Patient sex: M
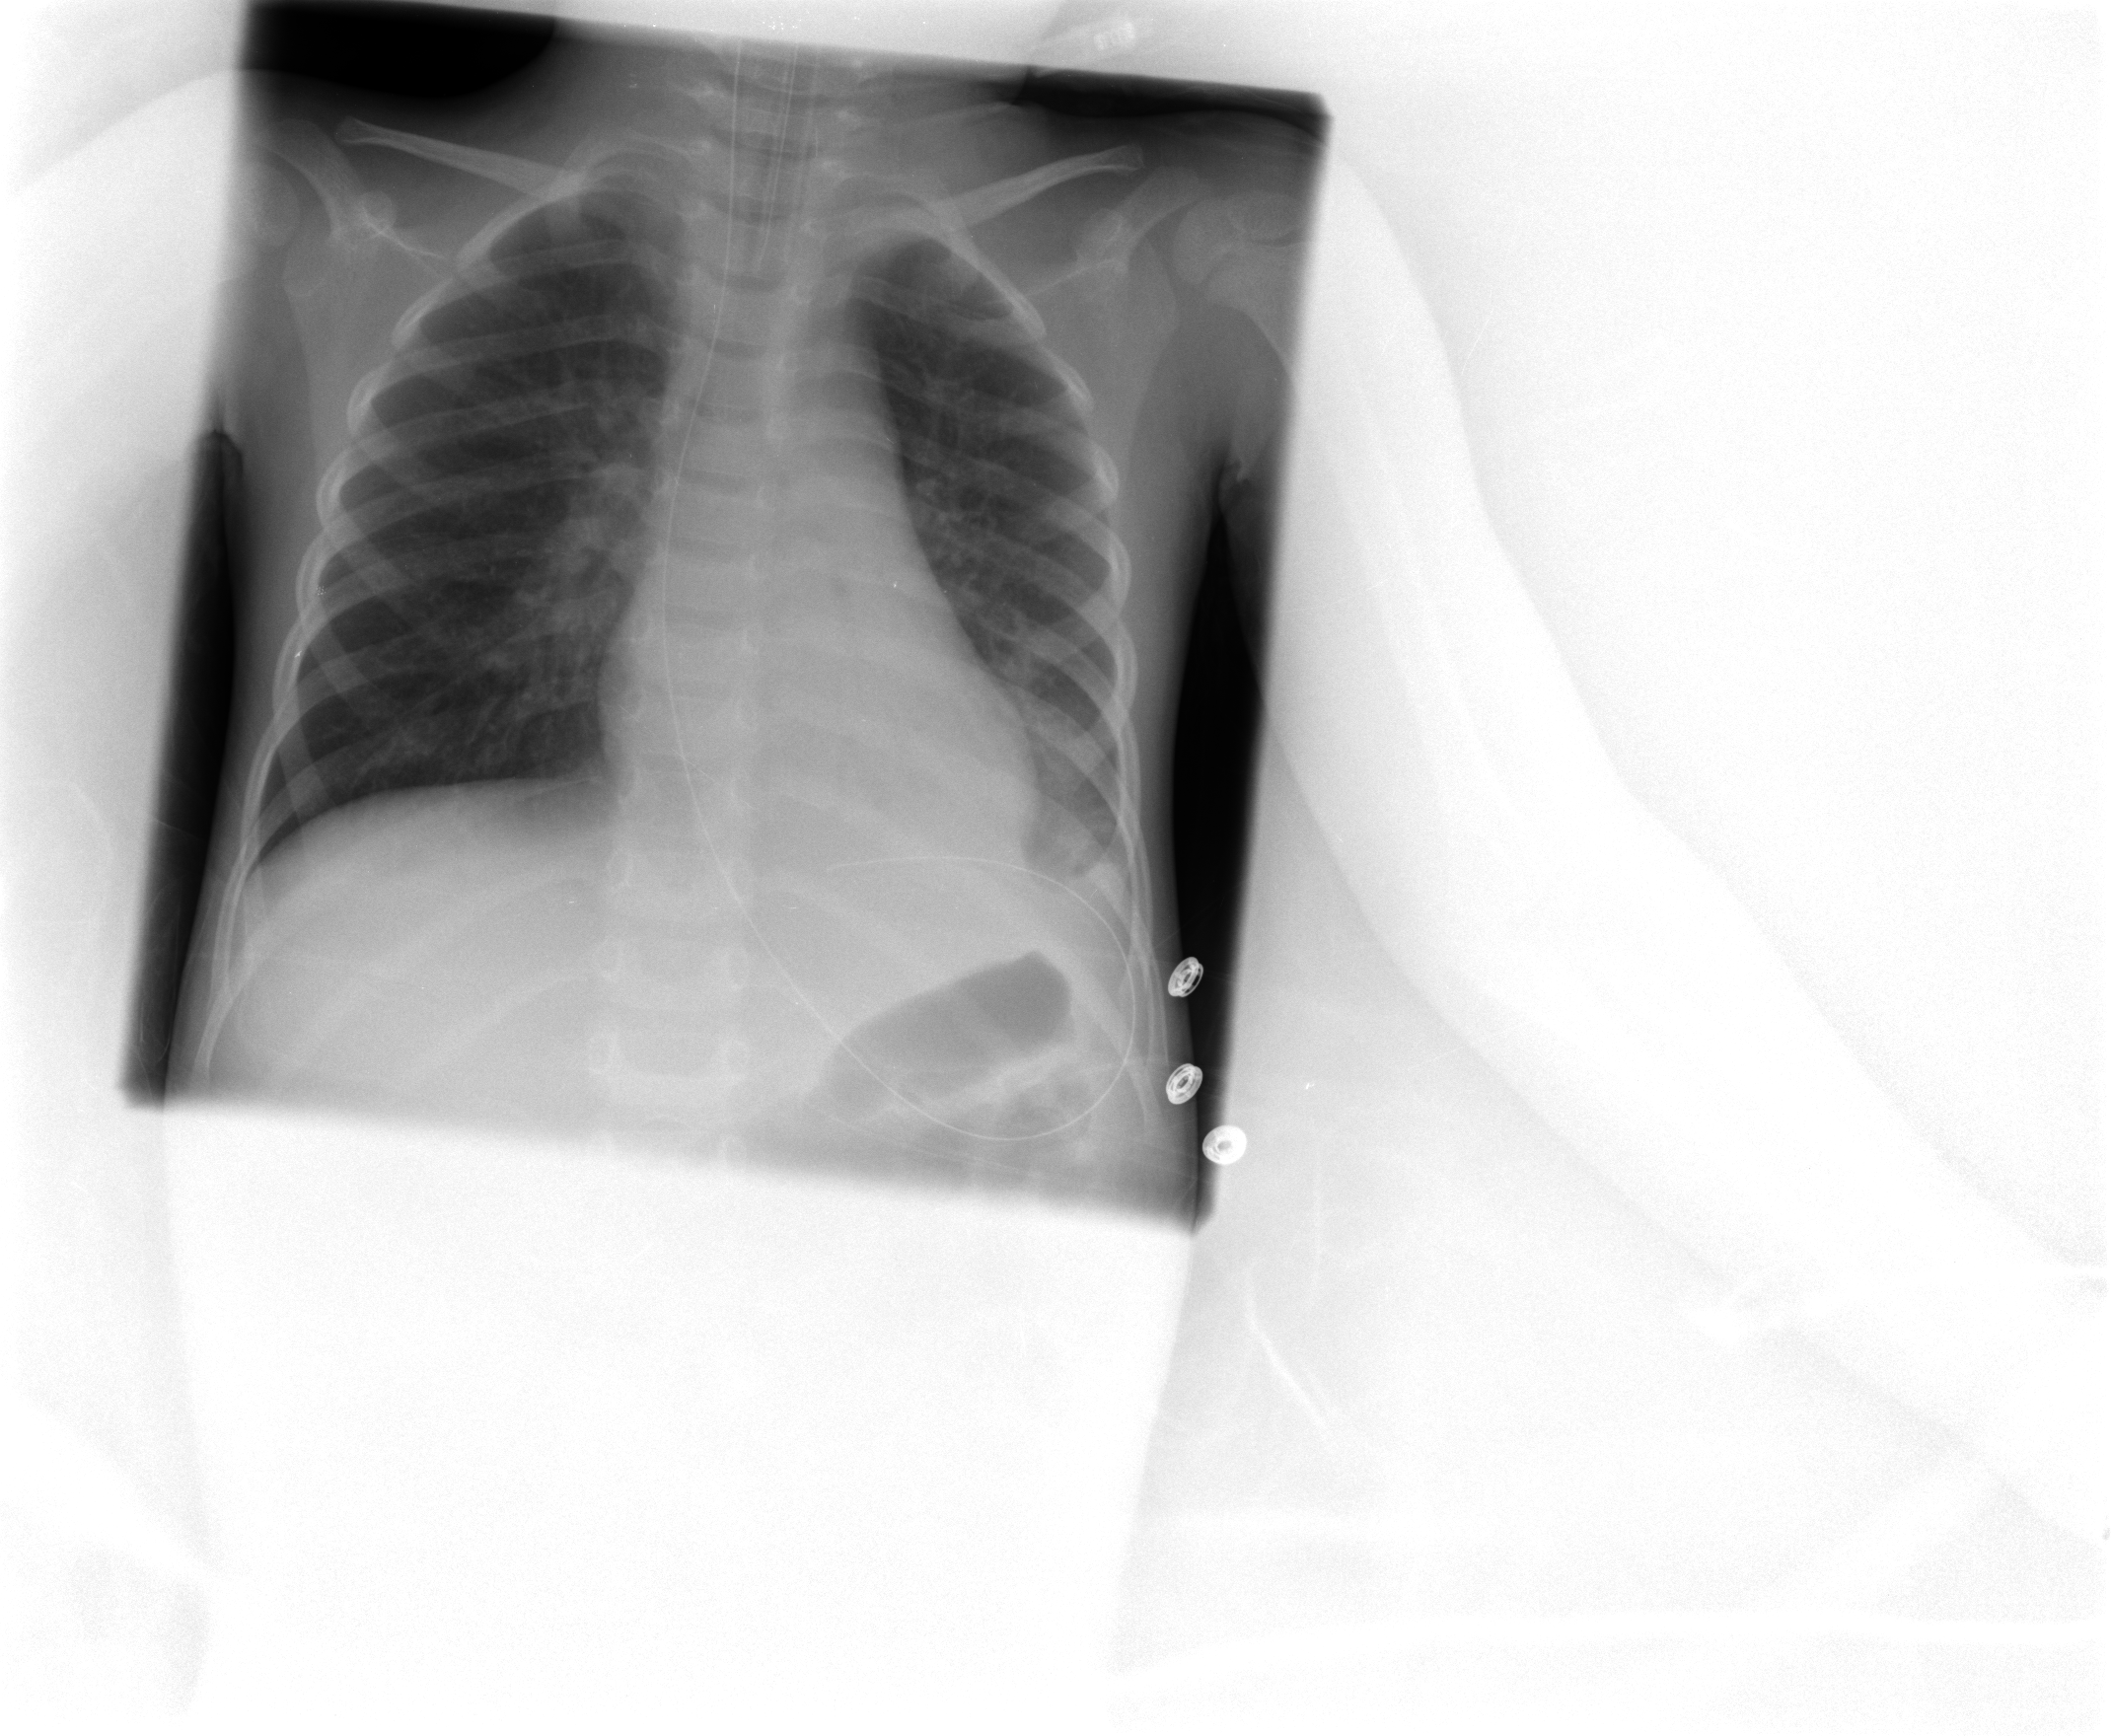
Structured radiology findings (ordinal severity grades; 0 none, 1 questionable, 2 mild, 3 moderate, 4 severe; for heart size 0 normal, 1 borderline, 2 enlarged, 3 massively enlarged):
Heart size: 0
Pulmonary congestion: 0
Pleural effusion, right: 0
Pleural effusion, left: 2
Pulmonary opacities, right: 0
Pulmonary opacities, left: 2
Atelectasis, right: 0
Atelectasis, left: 2